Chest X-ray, AP view. Patient: 58 years old, sex M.
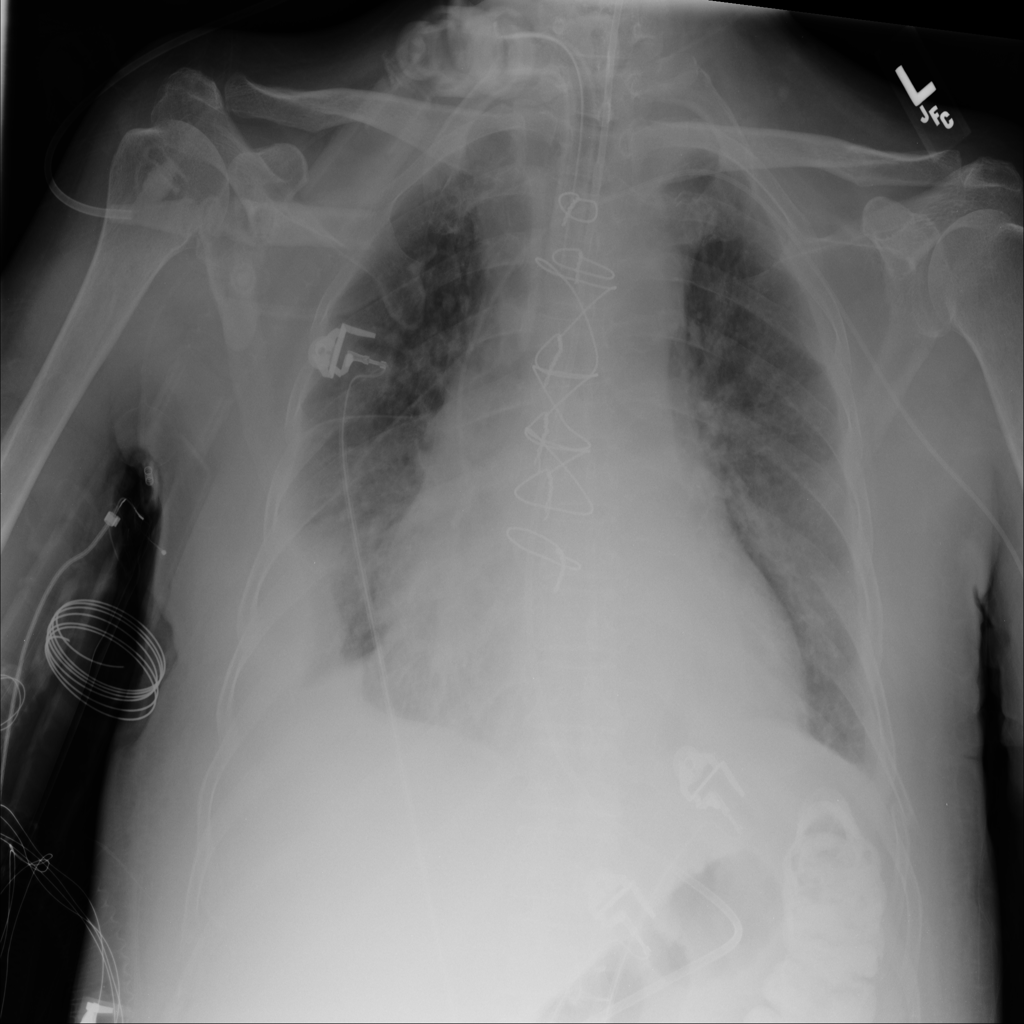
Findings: No Finding